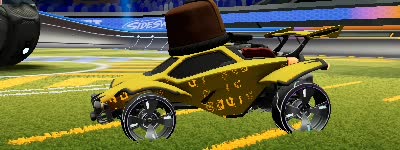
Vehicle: octane